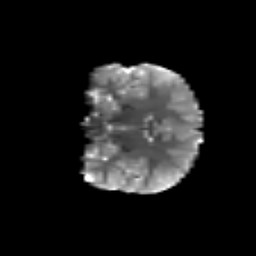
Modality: T2w
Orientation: coronal
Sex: female
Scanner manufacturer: siemens
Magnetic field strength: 3 T
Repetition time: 5 s
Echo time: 0.071 s